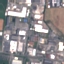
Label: Industrial